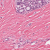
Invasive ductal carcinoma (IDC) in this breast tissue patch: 0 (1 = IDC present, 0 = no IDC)